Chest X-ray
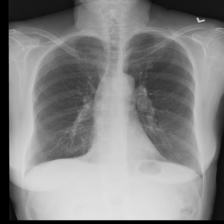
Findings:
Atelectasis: negative
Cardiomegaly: negative
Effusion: negative
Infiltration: negative
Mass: negative
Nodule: negative
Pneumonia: negative
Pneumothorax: negative
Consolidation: negative
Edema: negative
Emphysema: negative
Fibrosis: negative
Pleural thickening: negative
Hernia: negative